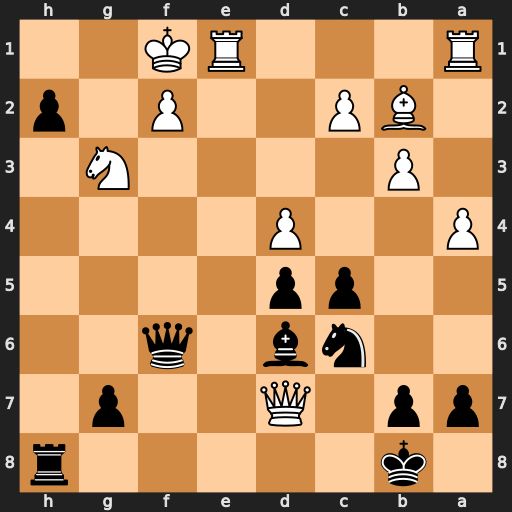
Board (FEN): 1k5r/pp1Q2p1/2nb1q2/2pp4/P2P4/1P4N1/1BP2P1p/R3RK2
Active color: b
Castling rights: -
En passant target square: -
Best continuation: Bxg3 Re8+ Rxe8